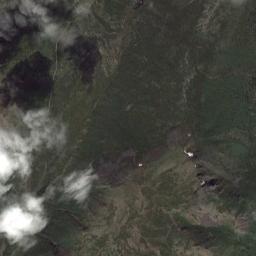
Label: cloud